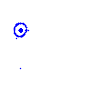
Particle: pion